Question: I want to sort label by lower case, but I do not why I have 2 different result ?

I expect the first result must be like this:
'''
1A
A_Test
Btest
chrismax
Chrismax
T test
Xmax 2014
'''
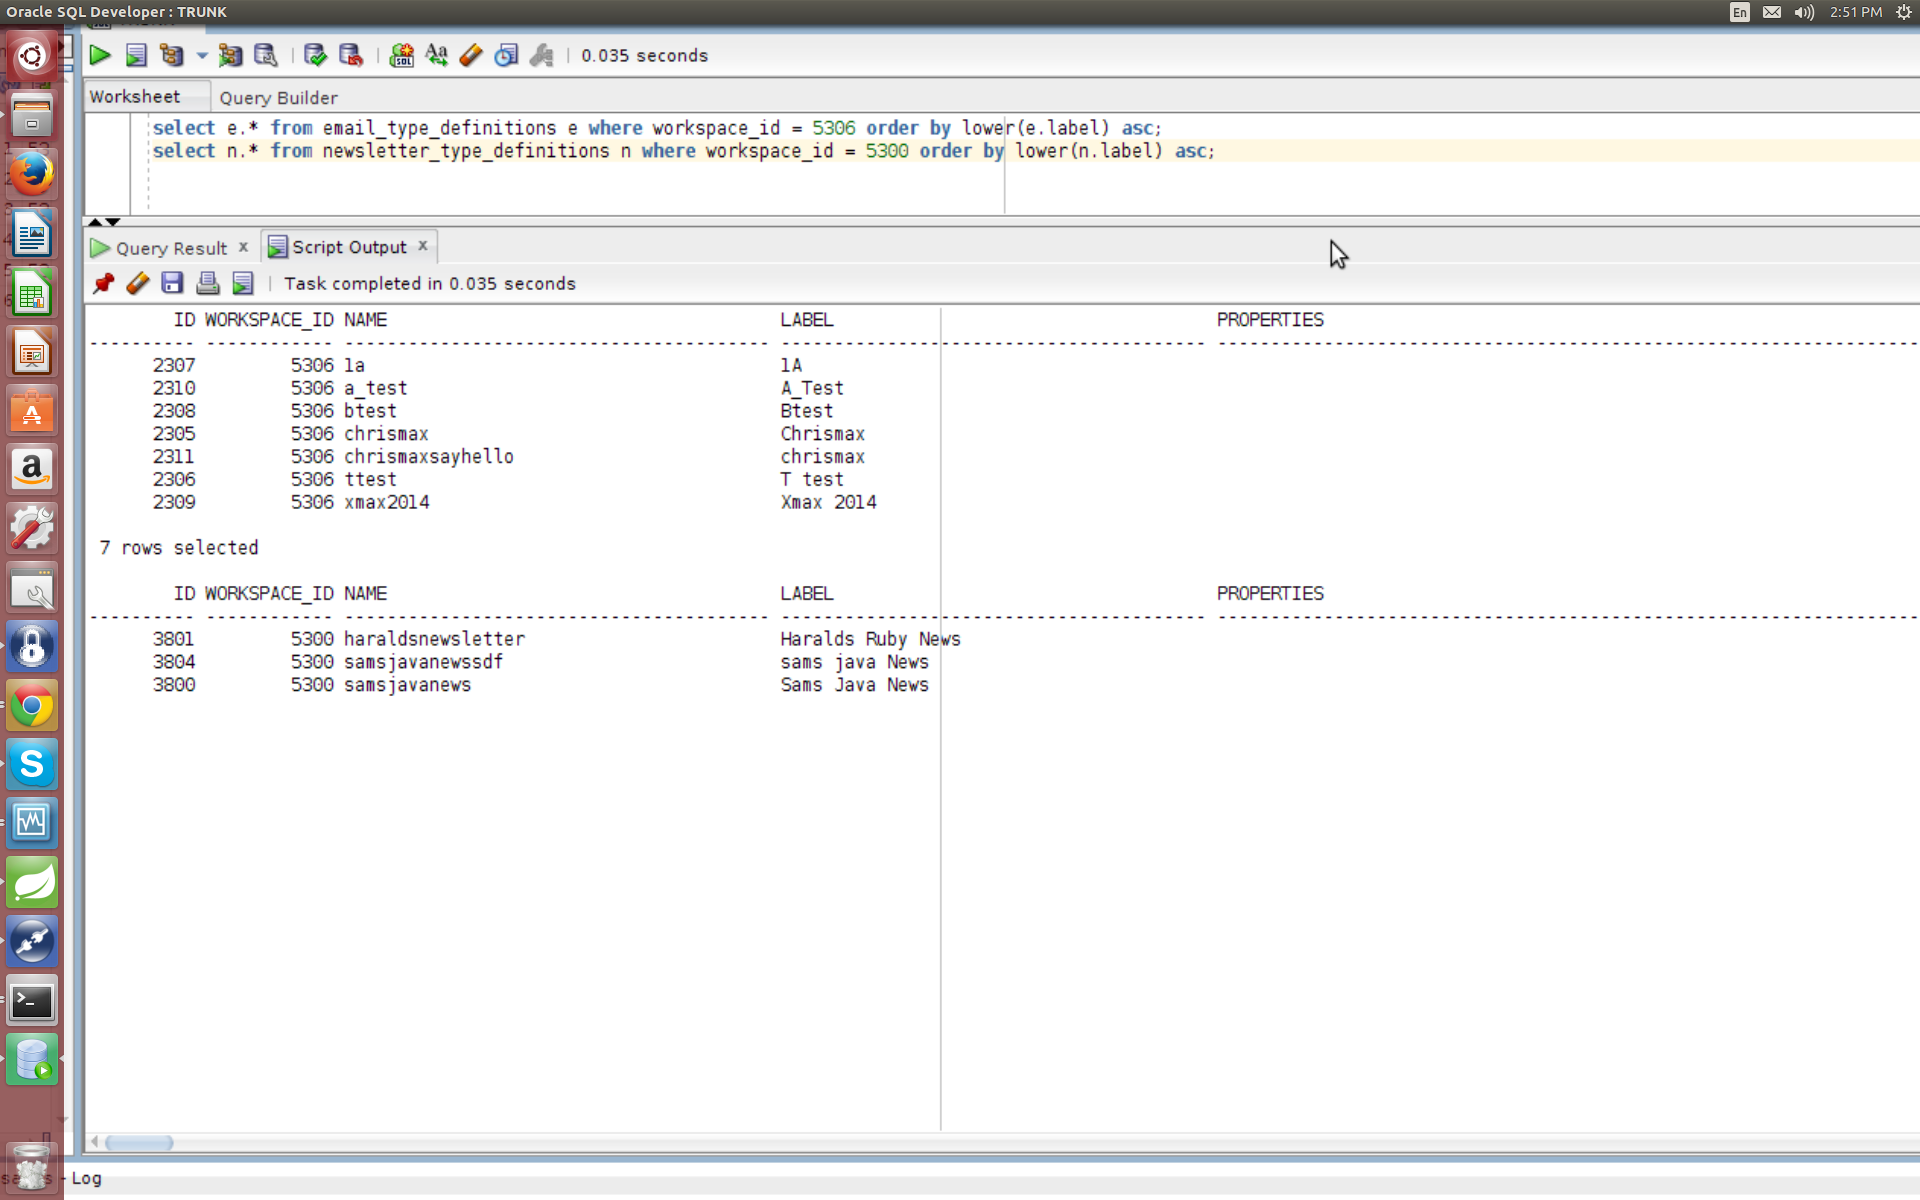
Answer: "chrismax" and "Chrismax" lowercased are the same. The database can order those two rows any way it pleases.